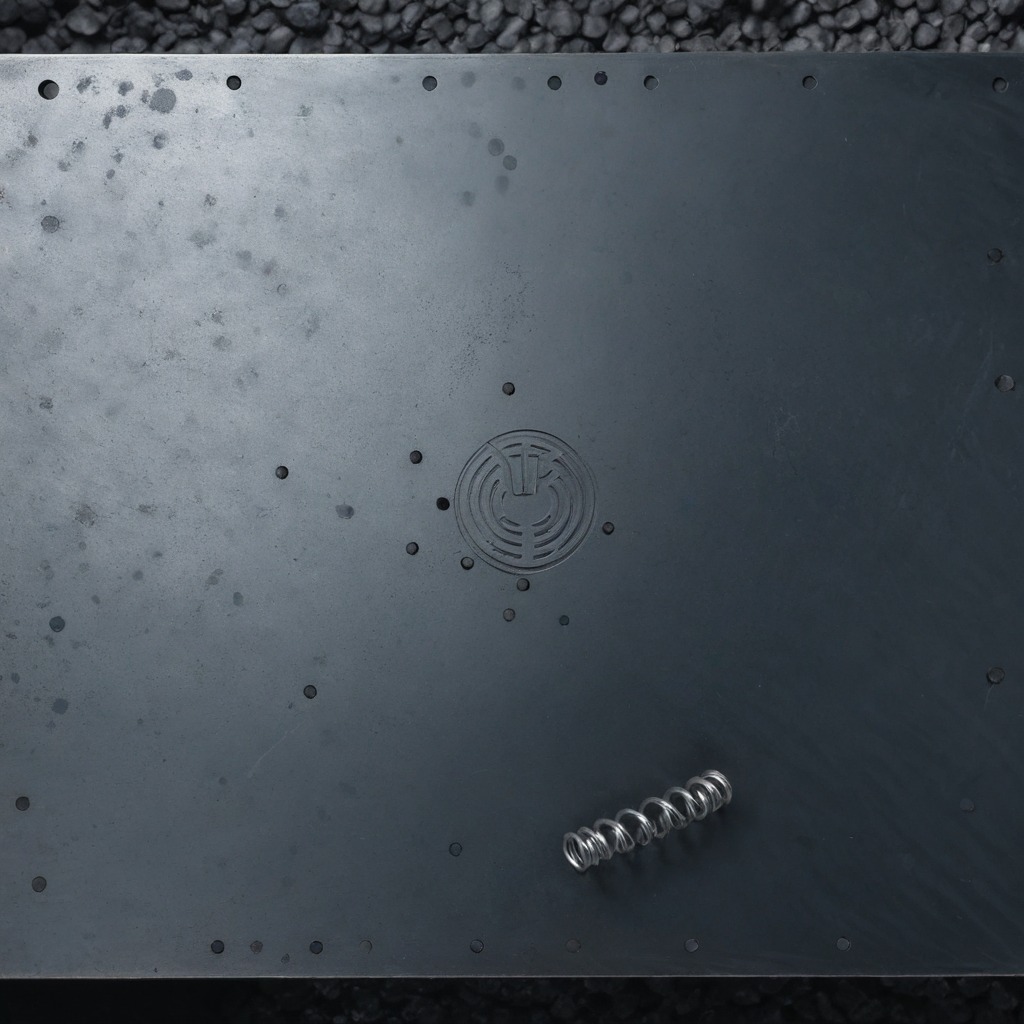
A coiled metal spring lies on the cold steel table in a mining workshop.